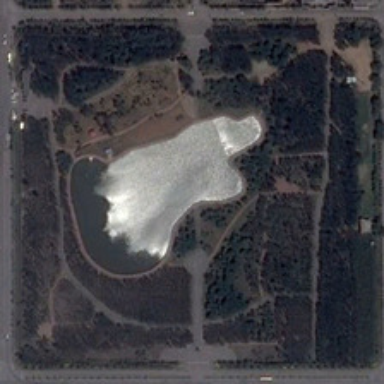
Four roads are around a park with many green trees and a pond .